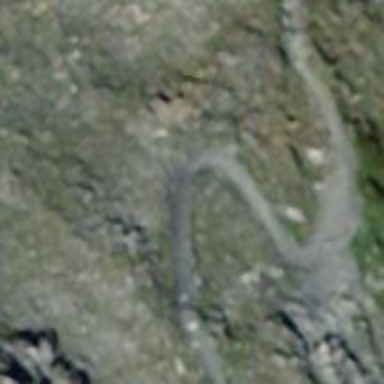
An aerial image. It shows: Path on the ground.